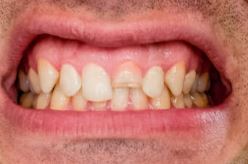
Condition: Gingivitis